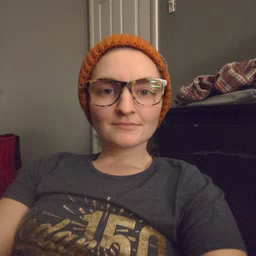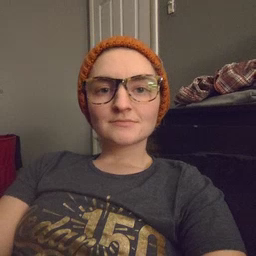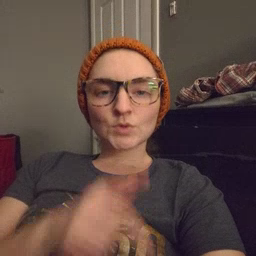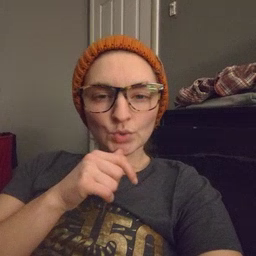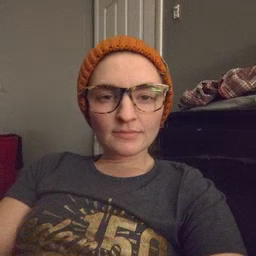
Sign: who